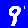
Digit: 9